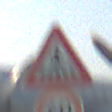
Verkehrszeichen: FussgaengerueberwegLinks
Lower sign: Geschwindigkeit40
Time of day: SunriseSunset
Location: Outdoor (Special)
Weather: Clear
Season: NotSpecified
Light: Natural